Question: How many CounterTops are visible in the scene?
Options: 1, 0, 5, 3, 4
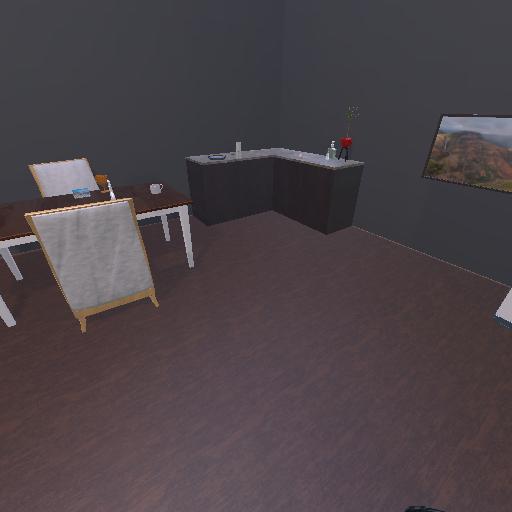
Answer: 1